Question: The picture shows the balloon popping problem. You need to pop all the balloons in a certain order. The reward for popping a red balloon is the product of itself and the value on the balloons to the left and right. The reward for popping a gold balloon is doubled, and the reward for popping a black balloon becomes negative. If there is no balloon on the left or right, multiply the value by 1. You only need to find the maximum reward and keep only the final value
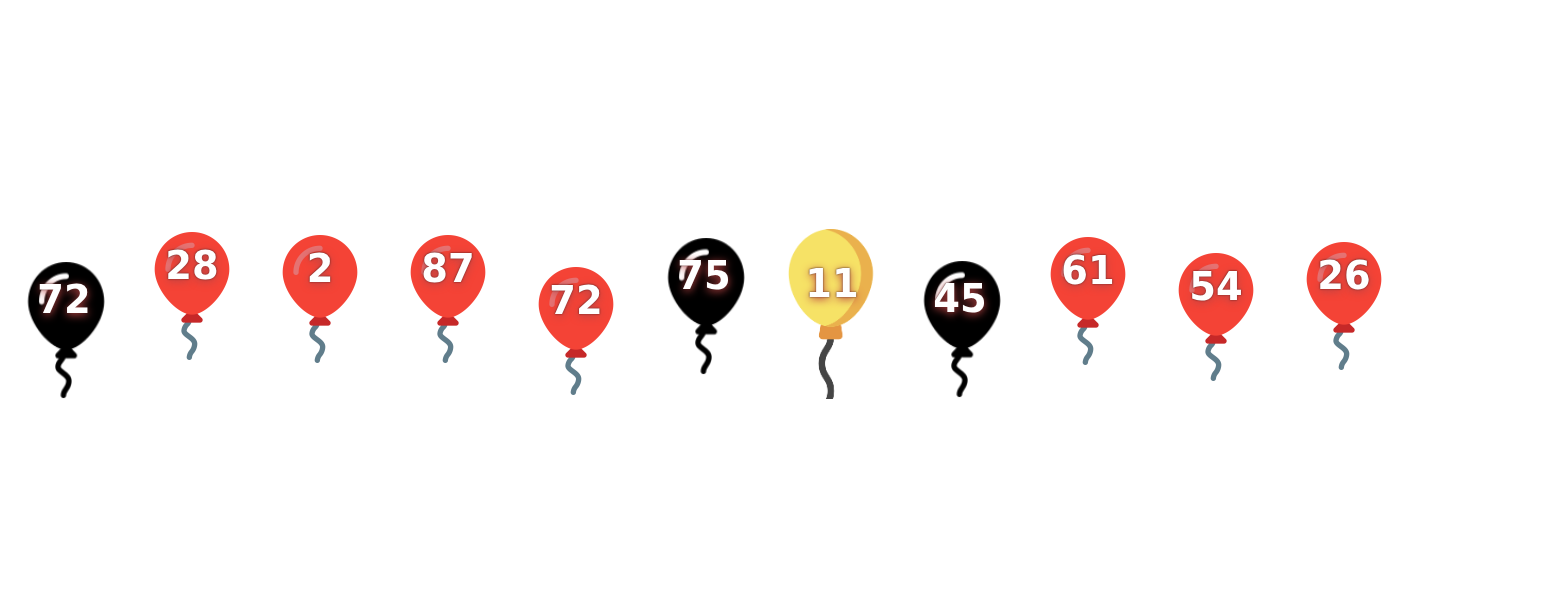
Answer: 1539147